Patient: sex M, age 69
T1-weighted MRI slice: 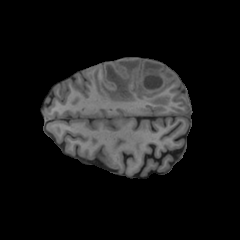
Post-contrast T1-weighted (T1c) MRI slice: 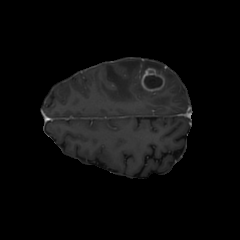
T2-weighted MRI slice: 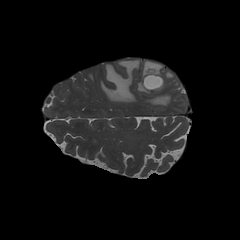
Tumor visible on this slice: yes
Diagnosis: Glioblastoma, IDH-wildtype
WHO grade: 4